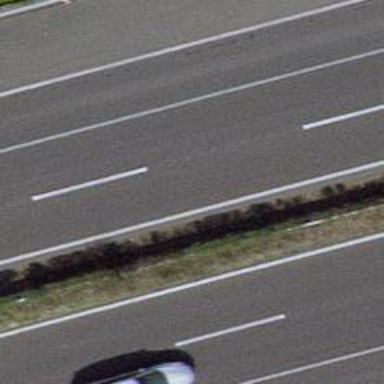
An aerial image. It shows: View of motorway.